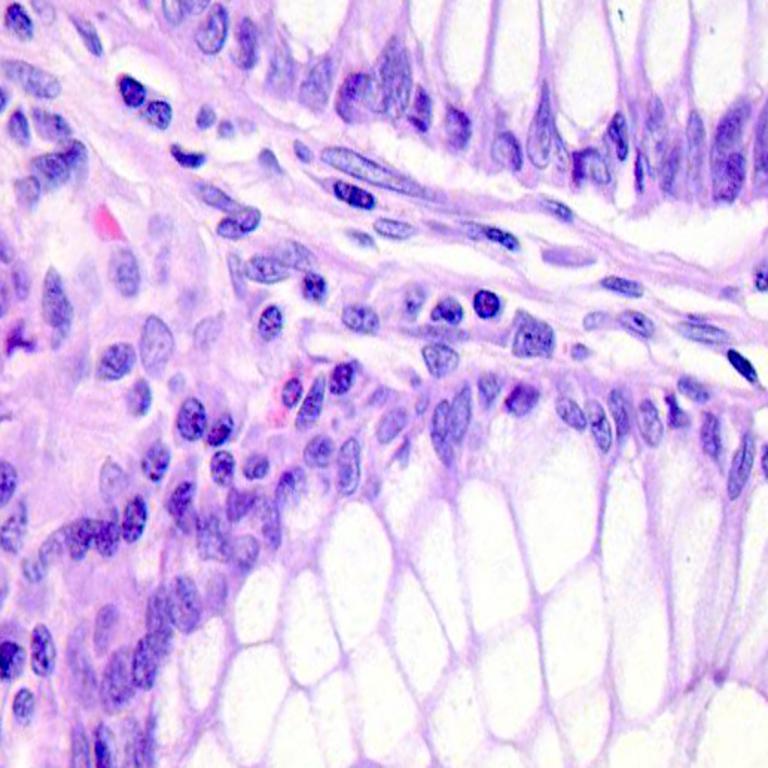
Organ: colon
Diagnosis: benign